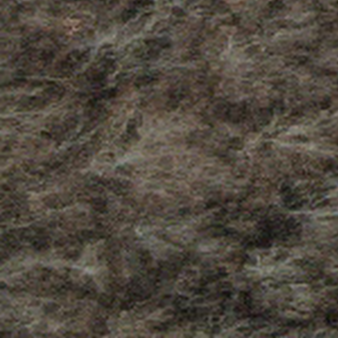
Label: other